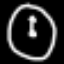
Label: clock